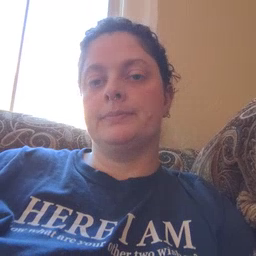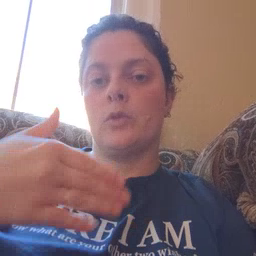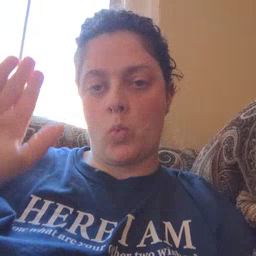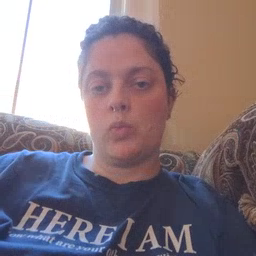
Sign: go